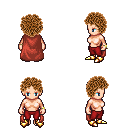
a pixel art fantasy rpg character, female body template, human, light skin, maroon cape, red pants, brown curly afro hairstyle, bracelets, gold boots, four views (front, back, left, right), 2x2 character sprite sheet, small pixel art, hard edges, no anti-aliasing